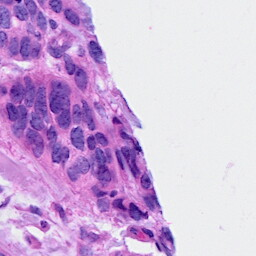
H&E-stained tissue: Breast